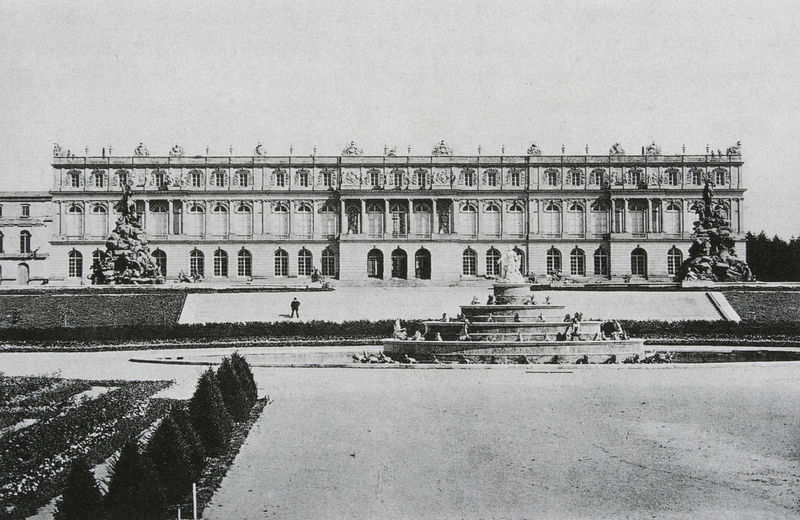
Titel: Westfassade mit Latonabrunnen
Künstler: Georg Dollmann
Standort: Herrenchiemsee
Institution: Schloss Herrenchiemsee
Schlagwörter: baum, himmel, mann, wasser, weiß, bäume, grün, blumen, fenster, grau, hell, licht, schwarz, strasse, säulen, zeichnung, anlage, dach, gebäude, haus, park, rasen, schloss, weg, architektur, barock, mensch, weite, büsche, sonne, wege, pflanzen, brunnen, garten, skulptur, springbrunnen, schnell, balkon, bäumchen, schiff, ansicht, bogen, fassade, türen, giebel, hecke, wolkenlos, platz, pilaster, figuren, rundbogen, treppe, treppen, könig, symmetrie, aufgang, stufen, galerie, foto, fotografie, bögen, eingang, antike, buch, palast, symmetrisch, groß, becken, schwarzweiß, arkaden, photo, portal, geometrisch, gesims, skulpturen, statuen, residenz, altan, ionisch, beete, etagen, fontäne, buchs, bitte, fotographie, geometrie, brunne, monument, und, versailles, attika, mehr, rondell, faszien, vorplatz, gesimse, schlosspark, buchsbaum, buchsbäume, schlossplatz, ludwig ii, rabatten, gartenansicht, kiesweg, gartenweg, herrenchiemsee, ich, neptun, schlosss, plasti, mensc, ist, louis xiv., ale, das, sanssouci, nicht, belvidere, lous, echt, feudal, will, sw, sanssoucis, was weiß ich, mach schon, zu ende, fluss